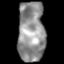
Tissue: skin
Cell type: Epithelial cells
Senescence score: 0.2581
Nuclear area (px): 1598
Mean DAPI intensity: 145.322